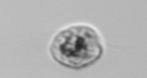
Label: Amoeba